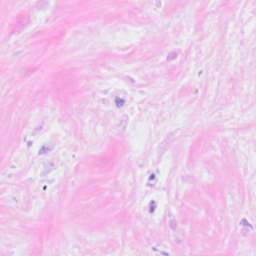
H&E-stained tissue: Breast